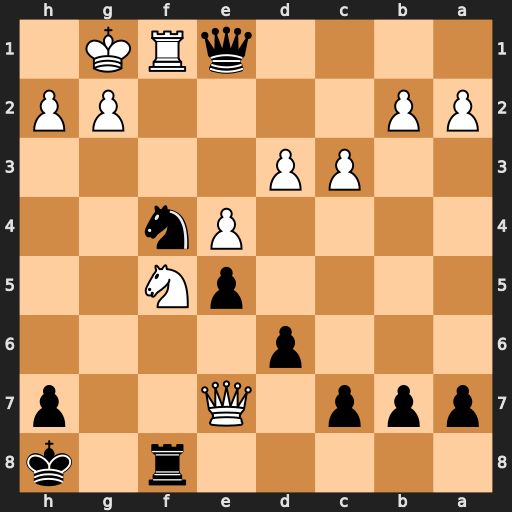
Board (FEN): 5r1k/ppp1Q2p/3p4/4pN2/4Pn2/2PP4/PP4PP/4qRK1
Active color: b
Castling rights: -
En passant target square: -
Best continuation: Ne2+ Kh1 Qxf1#